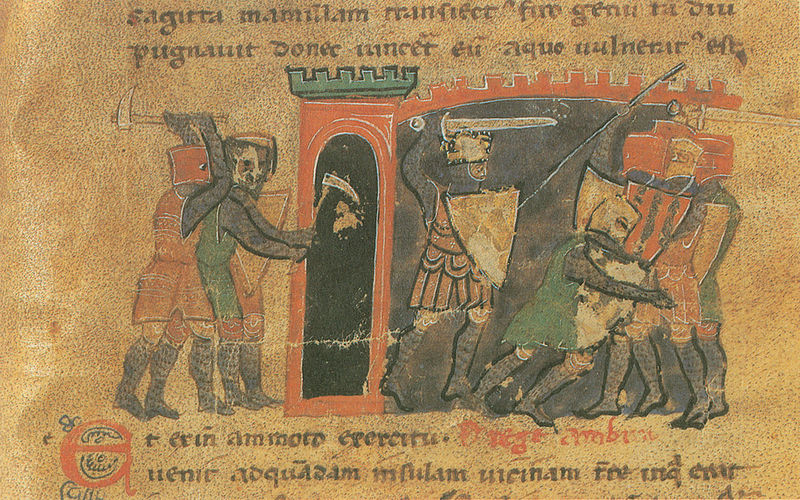
Titel: Alexanderroman
Institution: Leipzig, Stadtbibliothek
Schlagwörter: blau, kampf, grün, grau, männer, schwarz, rot, bild, turm, schrift, mauer, krieg, schlacht, soldaten, tor, zinnen, eingang, schild, buch, burg, festung, illustration, schwert, schwerter, text, waffen, initiale, ritter, rüstung, helme, axt, mittelalter, eroberung, zeilen, miniatur, pfeil, hacke, handschrift, sense, latein, lateinisch, kalligraphie, buchmalerei, schil, #burg, sagitta